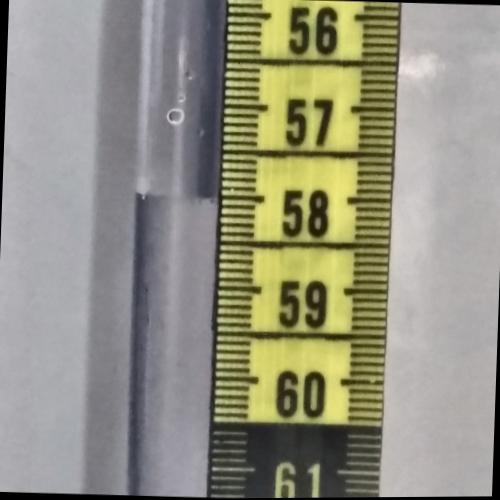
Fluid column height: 58.0 cm